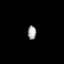
Tissue: lung
Cell type: Epithelial cells
Senescence score: 0.1413
Nuclear area (px): 119
Mean DAPI intensity: 155.916